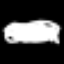
Label: squiggle